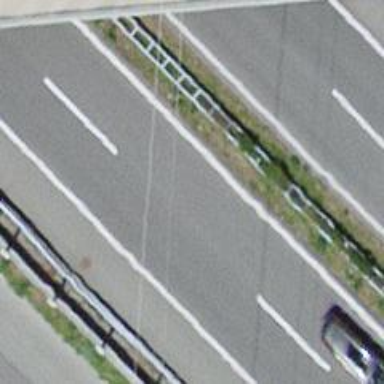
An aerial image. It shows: View of motorway.